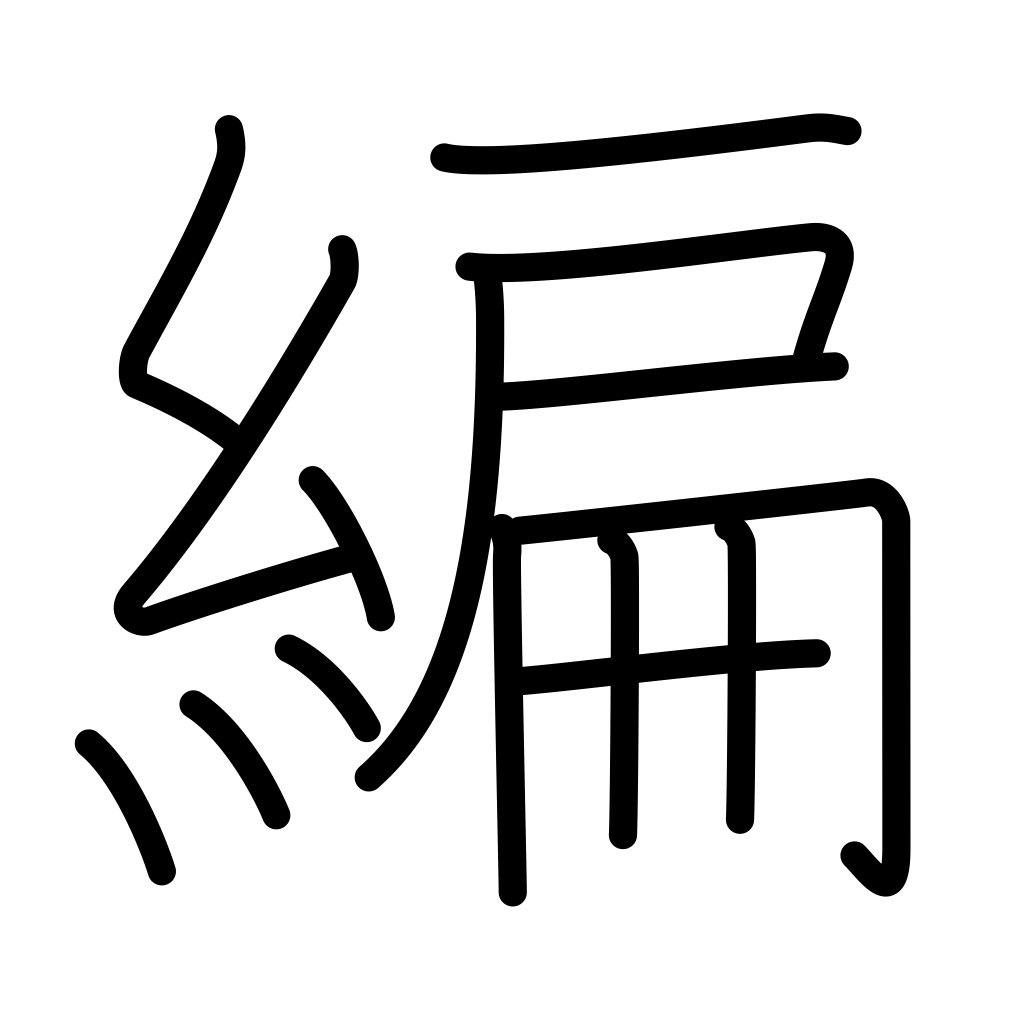
Meaning: compilation, knit, plait, braid, twist, editing, completed poem, part of a book